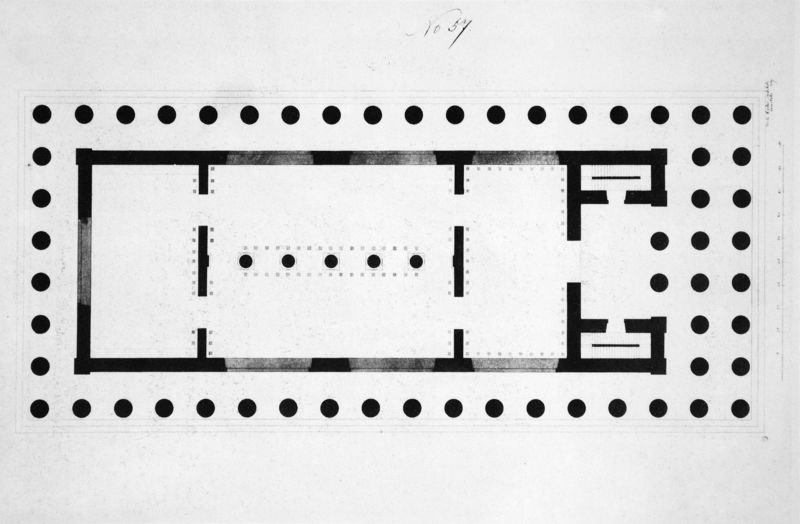
Titel: Walhalla in Donaustauf bei Regensburg (Entwurf II) - Grundriss
Künstler: Carl von Fischer
Standort: München
Institution: Architektursammlung der Technischen Universität
Schlagwörter: weiß, stadt, fenster, grau, raum, schwarz, skizze, säule, säulen, tür, zeichen, zeichnung, zimmer, gebäude, haus, wand, architektur, lang, innenraum, signatur, kirche, drei, innen, klassizismus, kreis, schrift, papier, türen, leer, mauer, graphik, linien, hof, treppe, treppen, durchgang, stufen, tor, halle, punkte, wände, eingang, gang, tusche, zugang, arkade, außen, innenhof, umgang, antike, rechteck, dom, draufsicht, druck, schwarz weiss, gross, punkt, kreise, räume, entwurf, arkaden, rom, reihen, portal, karte, zahl, ziffer, mauern, antik, griechisch, rechteckig, griechenland, historismus, plan, tempel, nummerierung, klassik, geometrie, quadrat, nummer, römisch, dreiteilig, athen, säulengang, anten, cella, grundriss, massstab, profanbau, vorraum, säulenumgang, vorhalle, gebäudeplan, peripteros, skala, abteilung, antentempel, druchgang, durchlässe, eckbetonung, mittelsäulen, naos, no 57, opisthodom, peristil, peristyl, pronaos, stylobat, türöffnungen, zella, kammern, vestibül, engang, ägäis, tresor, grundriss tempel, 57, 37, no, masssatb, no 37, partheon